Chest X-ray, AP view. Patient: 28 years old, sex M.
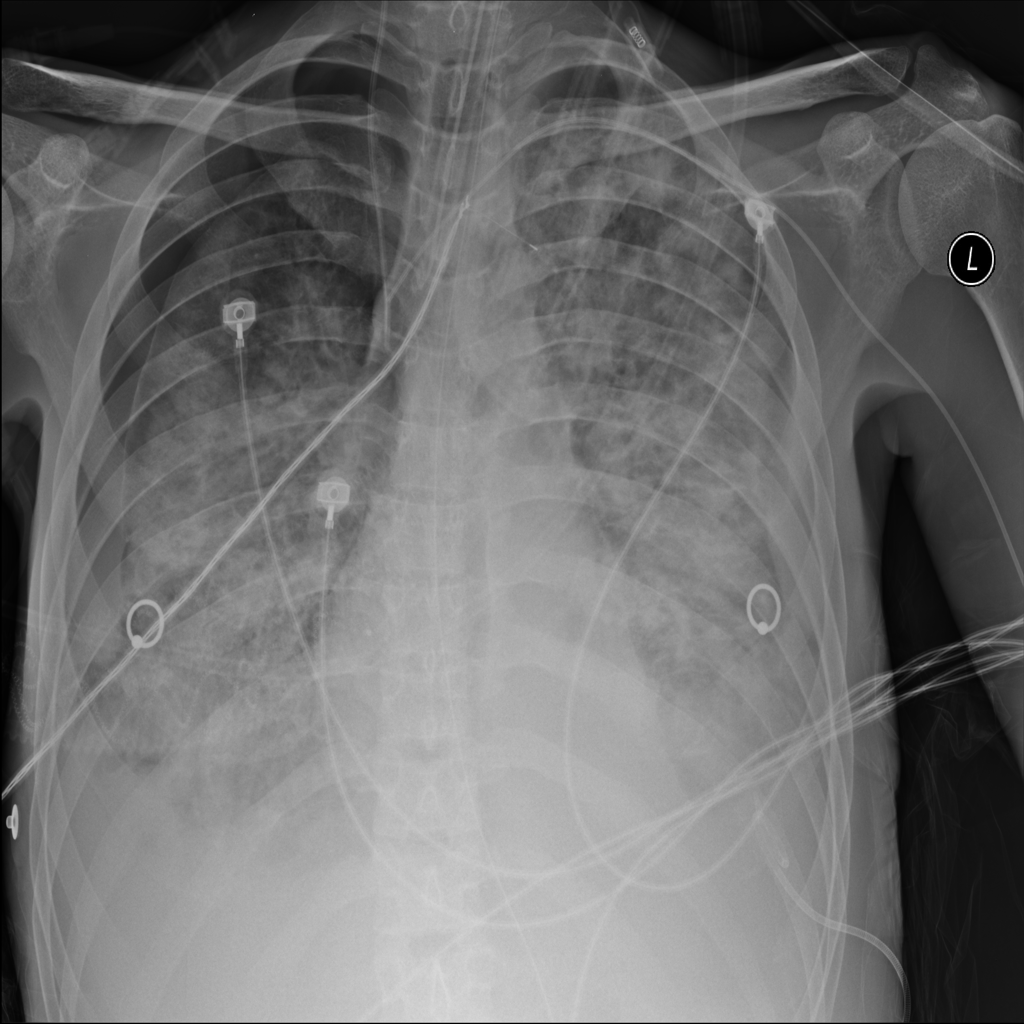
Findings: Effusion, Pneumothorax